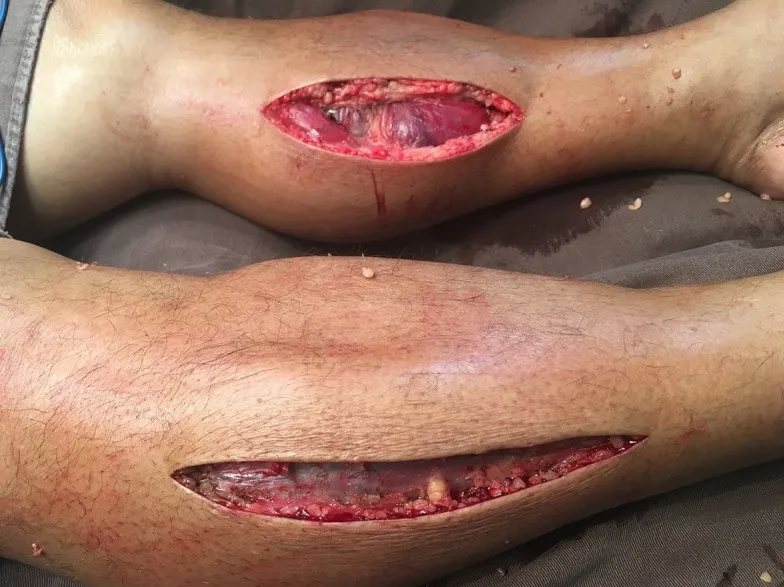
Emergency bilateral fasciotomy with double incisions was performed to release all four compartments.
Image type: medical_photograph (other_medical_photograph)